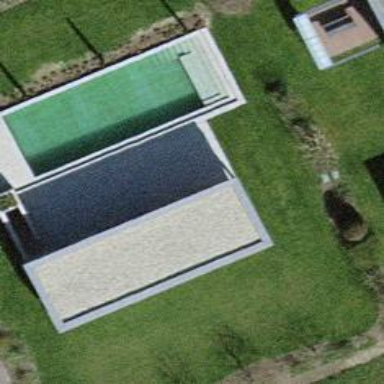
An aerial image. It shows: Swimming pool located in leisure land.